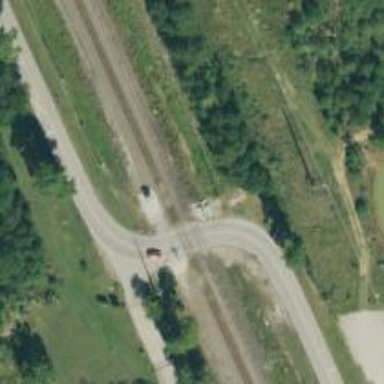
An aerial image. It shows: Disused railway siding.